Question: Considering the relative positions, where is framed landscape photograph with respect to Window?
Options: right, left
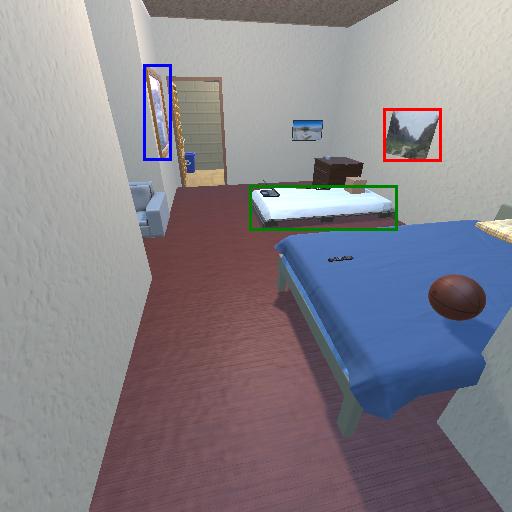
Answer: right